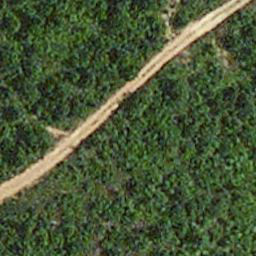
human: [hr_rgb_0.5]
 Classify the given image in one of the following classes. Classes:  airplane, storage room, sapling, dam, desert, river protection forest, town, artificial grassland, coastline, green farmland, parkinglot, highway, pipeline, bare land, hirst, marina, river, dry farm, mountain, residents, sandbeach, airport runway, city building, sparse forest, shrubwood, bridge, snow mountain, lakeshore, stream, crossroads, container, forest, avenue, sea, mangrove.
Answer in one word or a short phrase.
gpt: avenue